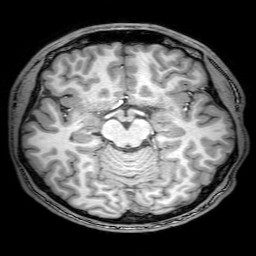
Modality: T1w
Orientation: coronal